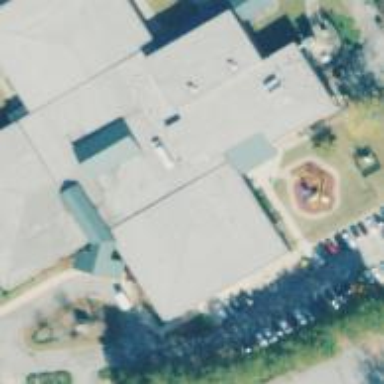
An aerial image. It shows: School building with school amenities.